五年级 · 算术
（５分）想一想, 连一连。

 质数

合数

16

49

偶数

奇数
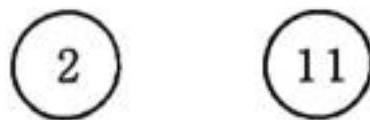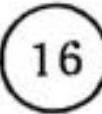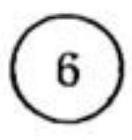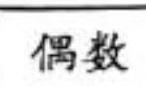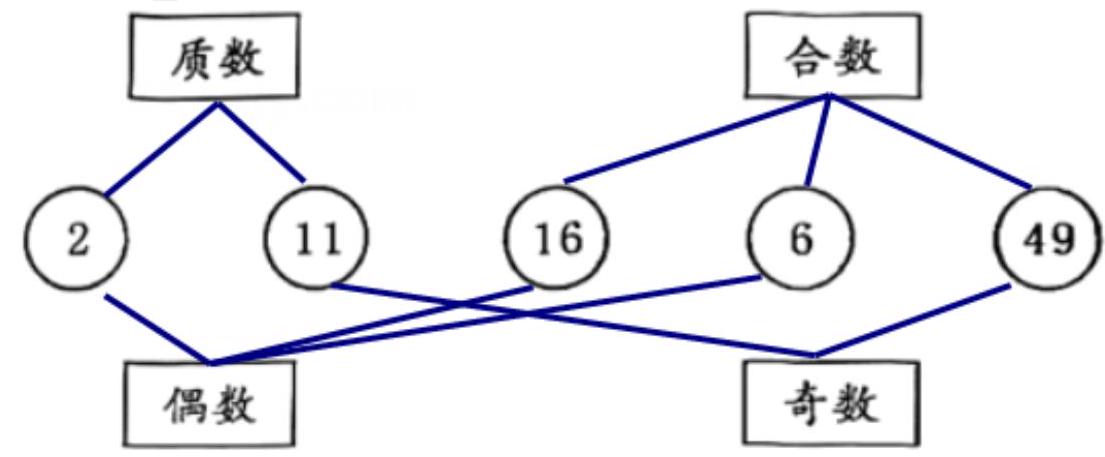
答案: 解: